Here is the time-frequency representation (spectrogram) of a rolling-element bearing's vibration measurement. Diagnose the bearing from this image, choosing from: normal, inner_race, outer_race, ball.
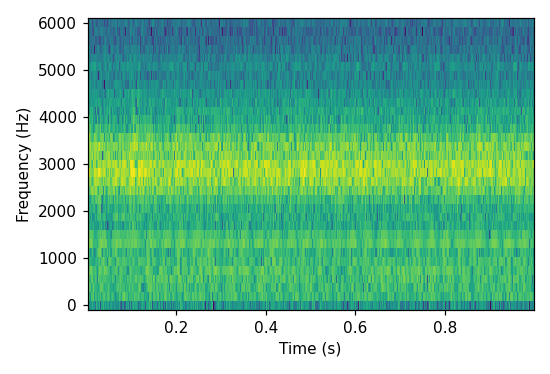
Answer: outer_race